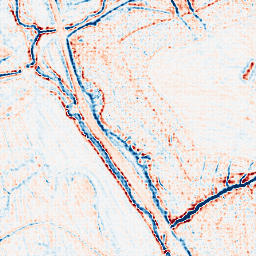
Category: edge_preserving
Decomposition family: bilateral
Decomposition parameters: d: 9
sigma_color: 25
sigma_space: 100
Upsampling method: sinc_hamming
Upsampling parameters: scale: 8
kernel_size: 8
Upsampling scale: 8